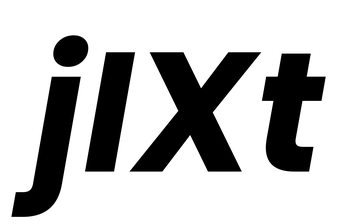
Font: Poppins-BoldItalic